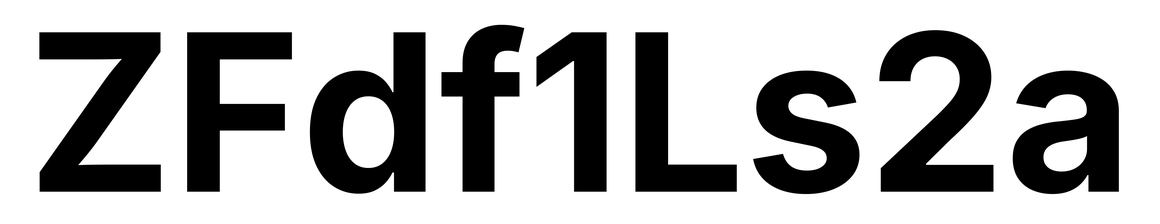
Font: Inter_Bold